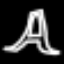
Label: The Eiffel Tower